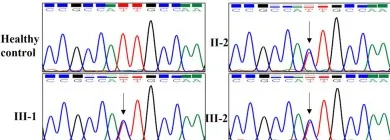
Clinical data and genetic analysis of the family. (D) Alignment of multiple RECQL5 protein sequences across species. The I416-affected amino acid locates in the highly conserved amino acid region in different mammals (from Ensembl). The red column shows the I416 site.
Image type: chart (chart)